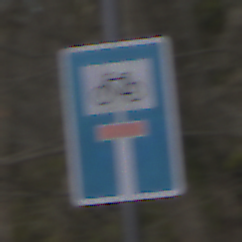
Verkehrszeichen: SackgasseRadverkehrDurchlaessig
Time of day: MorningAfternoon
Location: Outdoor (Nature)
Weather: PartlyCloudy
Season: NotSpecified
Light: Natural